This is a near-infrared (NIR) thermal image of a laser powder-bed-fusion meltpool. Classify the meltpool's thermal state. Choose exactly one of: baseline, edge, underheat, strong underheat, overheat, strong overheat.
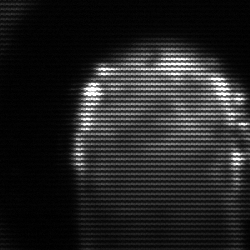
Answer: baseline